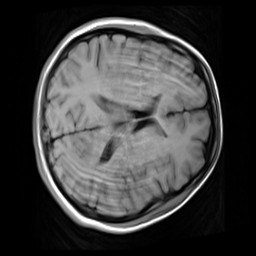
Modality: T1w
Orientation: axial
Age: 22
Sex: female
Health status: healthy
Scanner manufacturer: siemens
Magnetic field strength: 3 T
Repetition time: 4.1 s
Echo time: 0.0085 s